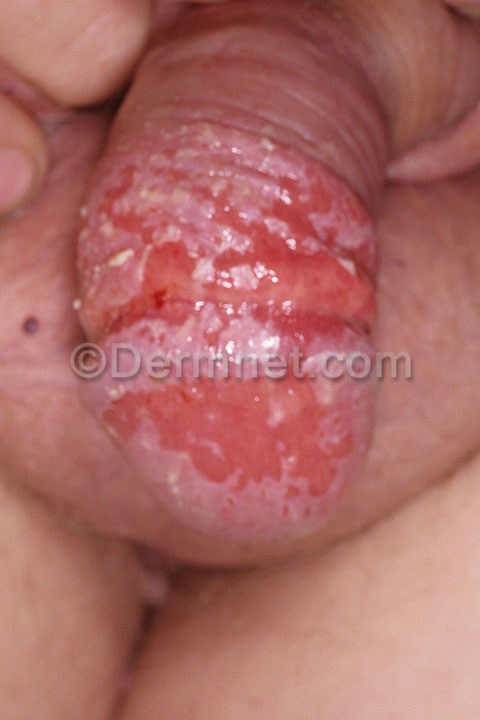
Disease: Tinea Ringworm Candidiasis and other Fungal Infections